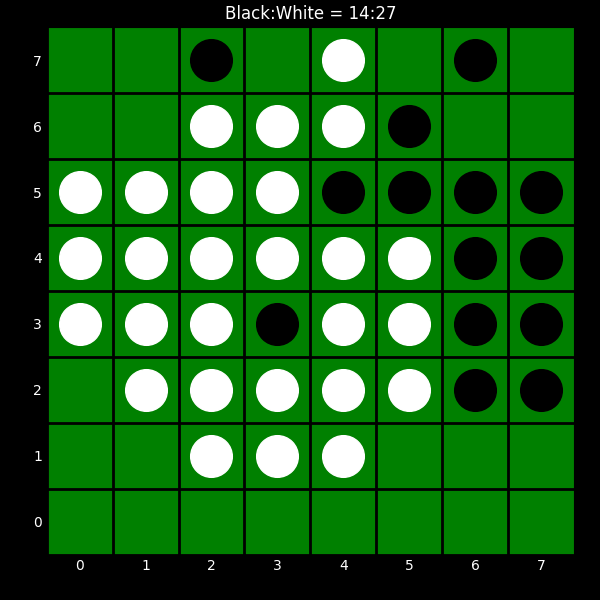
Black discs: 14
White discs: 27